Question: Is it possible to have 3 layers of pngs on a table?
I am trying to do that:

This is a table with 6 columns.
- - -
I did this rendering in photoshop, I'm curious if this is possible I have a setup that will work with the blue and grey but getting that bar that says Top Products on top seems to be a challenge. Note this is being done in a Magento CMS Page
Edit: here is my code so far
'''
<table width="900" border="0" cellpadding="0" cellspacing="0">
<tr>
<td width="150" height="120" background="http://the-garage.net/homefiles/background/section1.jpg"><img src="http://www.the-garage.net/homefiles/testproduct.png" height="130" /></td>
<td width="150" height="120" background="http://the-garage.net/homefiles/background/section2.jpg"><img src="http://www.the-garage.net/homefiles/testproduct.png" height="130" /></td>
<td width="150" height="120" background="http://the-garage.net/homefiles/background/section3.jpg"><img src="http://www.the-garage.net/homefiles/testproduct.png" height="130" /></td>
<td width="150" height="120" background="http://the-garage.net/homefiles/background/section4.jpg"><img src="http://www.the-garage.net/homefiles/testproduct.png" height="130" /></td>
<td width="150" height="120" background="http://the-garage.net/homefiles/background/section5.jpg"><img src="http://www.the-garage.net/homefiles/testproduct.png" height="130" /></td>
<td width="150" height="120" background="http://the-garage.net/homefiles/background/section6.jpg"><img src="http://www.the-garage.net/homefiles/testproduct.png" height="130" /></td>
</tr>
<tr>
<td> Description</td>
<td> Description</td>
<td> Description</td>
<td> Description</td>
<td> Description</td>
<td> Description</td>
</tr>
</table>
'''
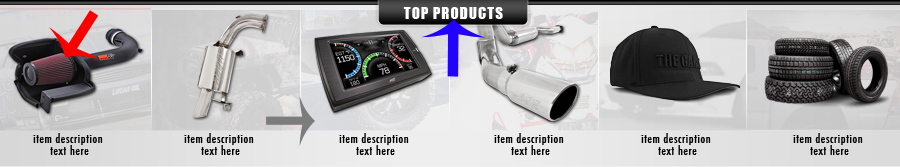
Answer: You could put that table in a wrapper, make the wrapper position relative. Then add the top products banner and position it absolute. Be sure and give the banner a high z-index or put it last in the wrapper.